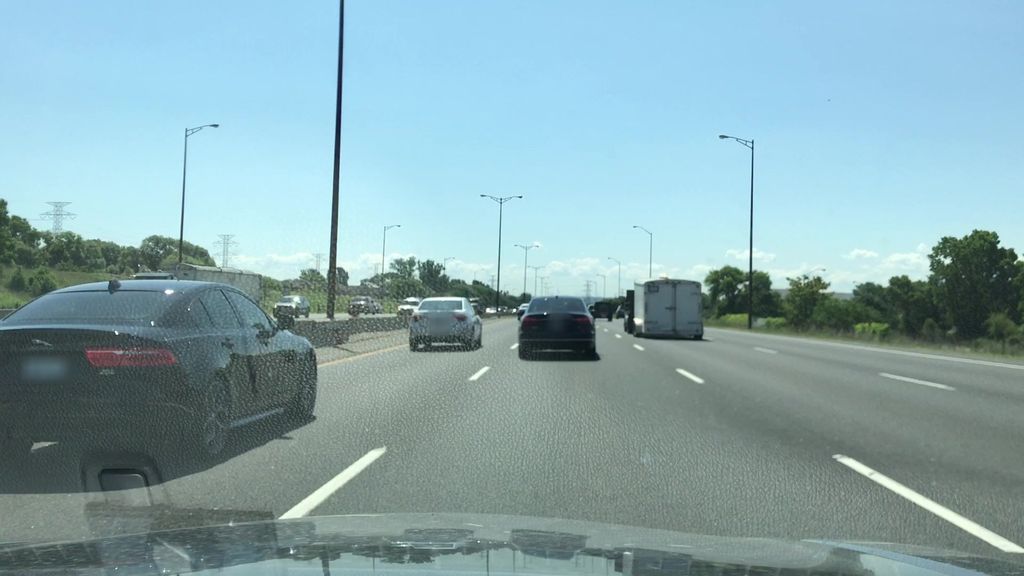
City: hamilton